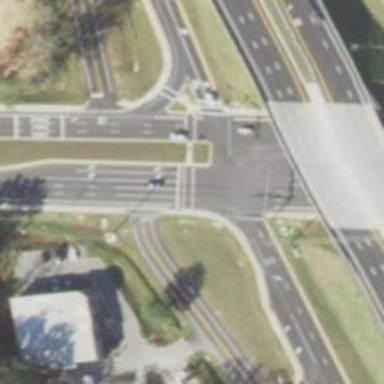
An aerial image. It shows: Asphalt road with primary link designation.